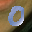
Label: 0